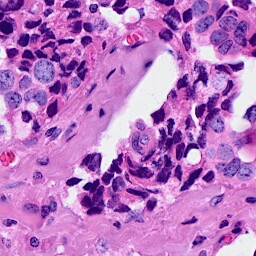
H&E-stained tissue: Breast